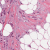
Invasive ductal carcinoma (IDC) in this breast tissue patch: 1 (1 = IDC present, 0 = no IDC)